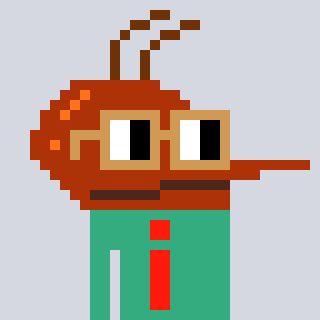
a pixel art character with square brown glasses, a mosquito-shaped head and a teal-colored body on a cool background